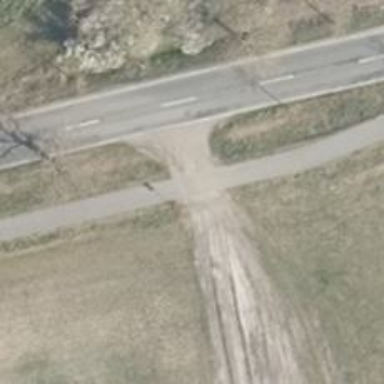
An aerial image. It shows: Asphalt path.